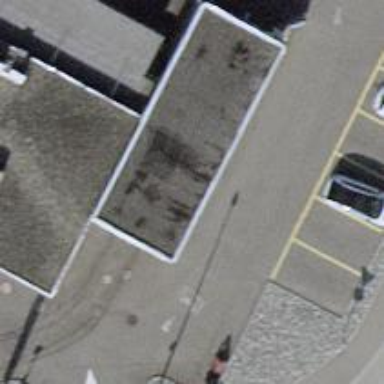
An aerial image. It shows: Car wash facility.